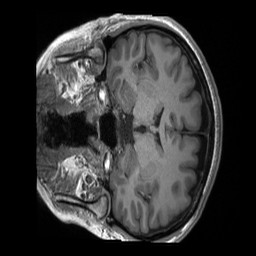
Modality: T1w
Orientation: coronal
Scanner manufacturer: siemens
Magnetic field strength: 3 T
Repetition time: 2.4 s
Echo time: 0.00224 s